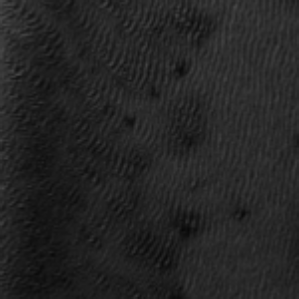
Label: frost